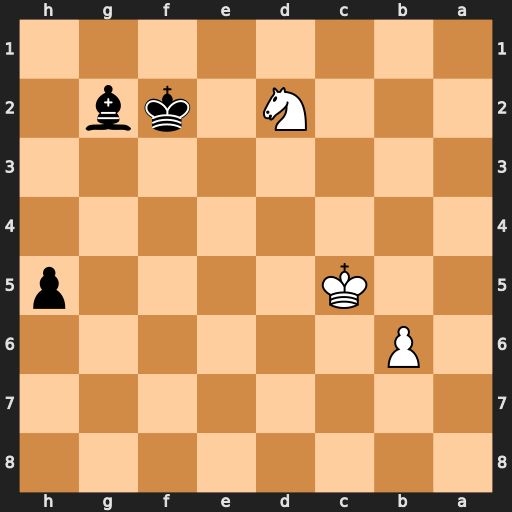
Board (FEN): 8/8/1P6/2K4p/8/8/3N1kb1/8
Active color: b
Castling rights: -
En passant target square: -
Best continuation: h4 Nc4 h3